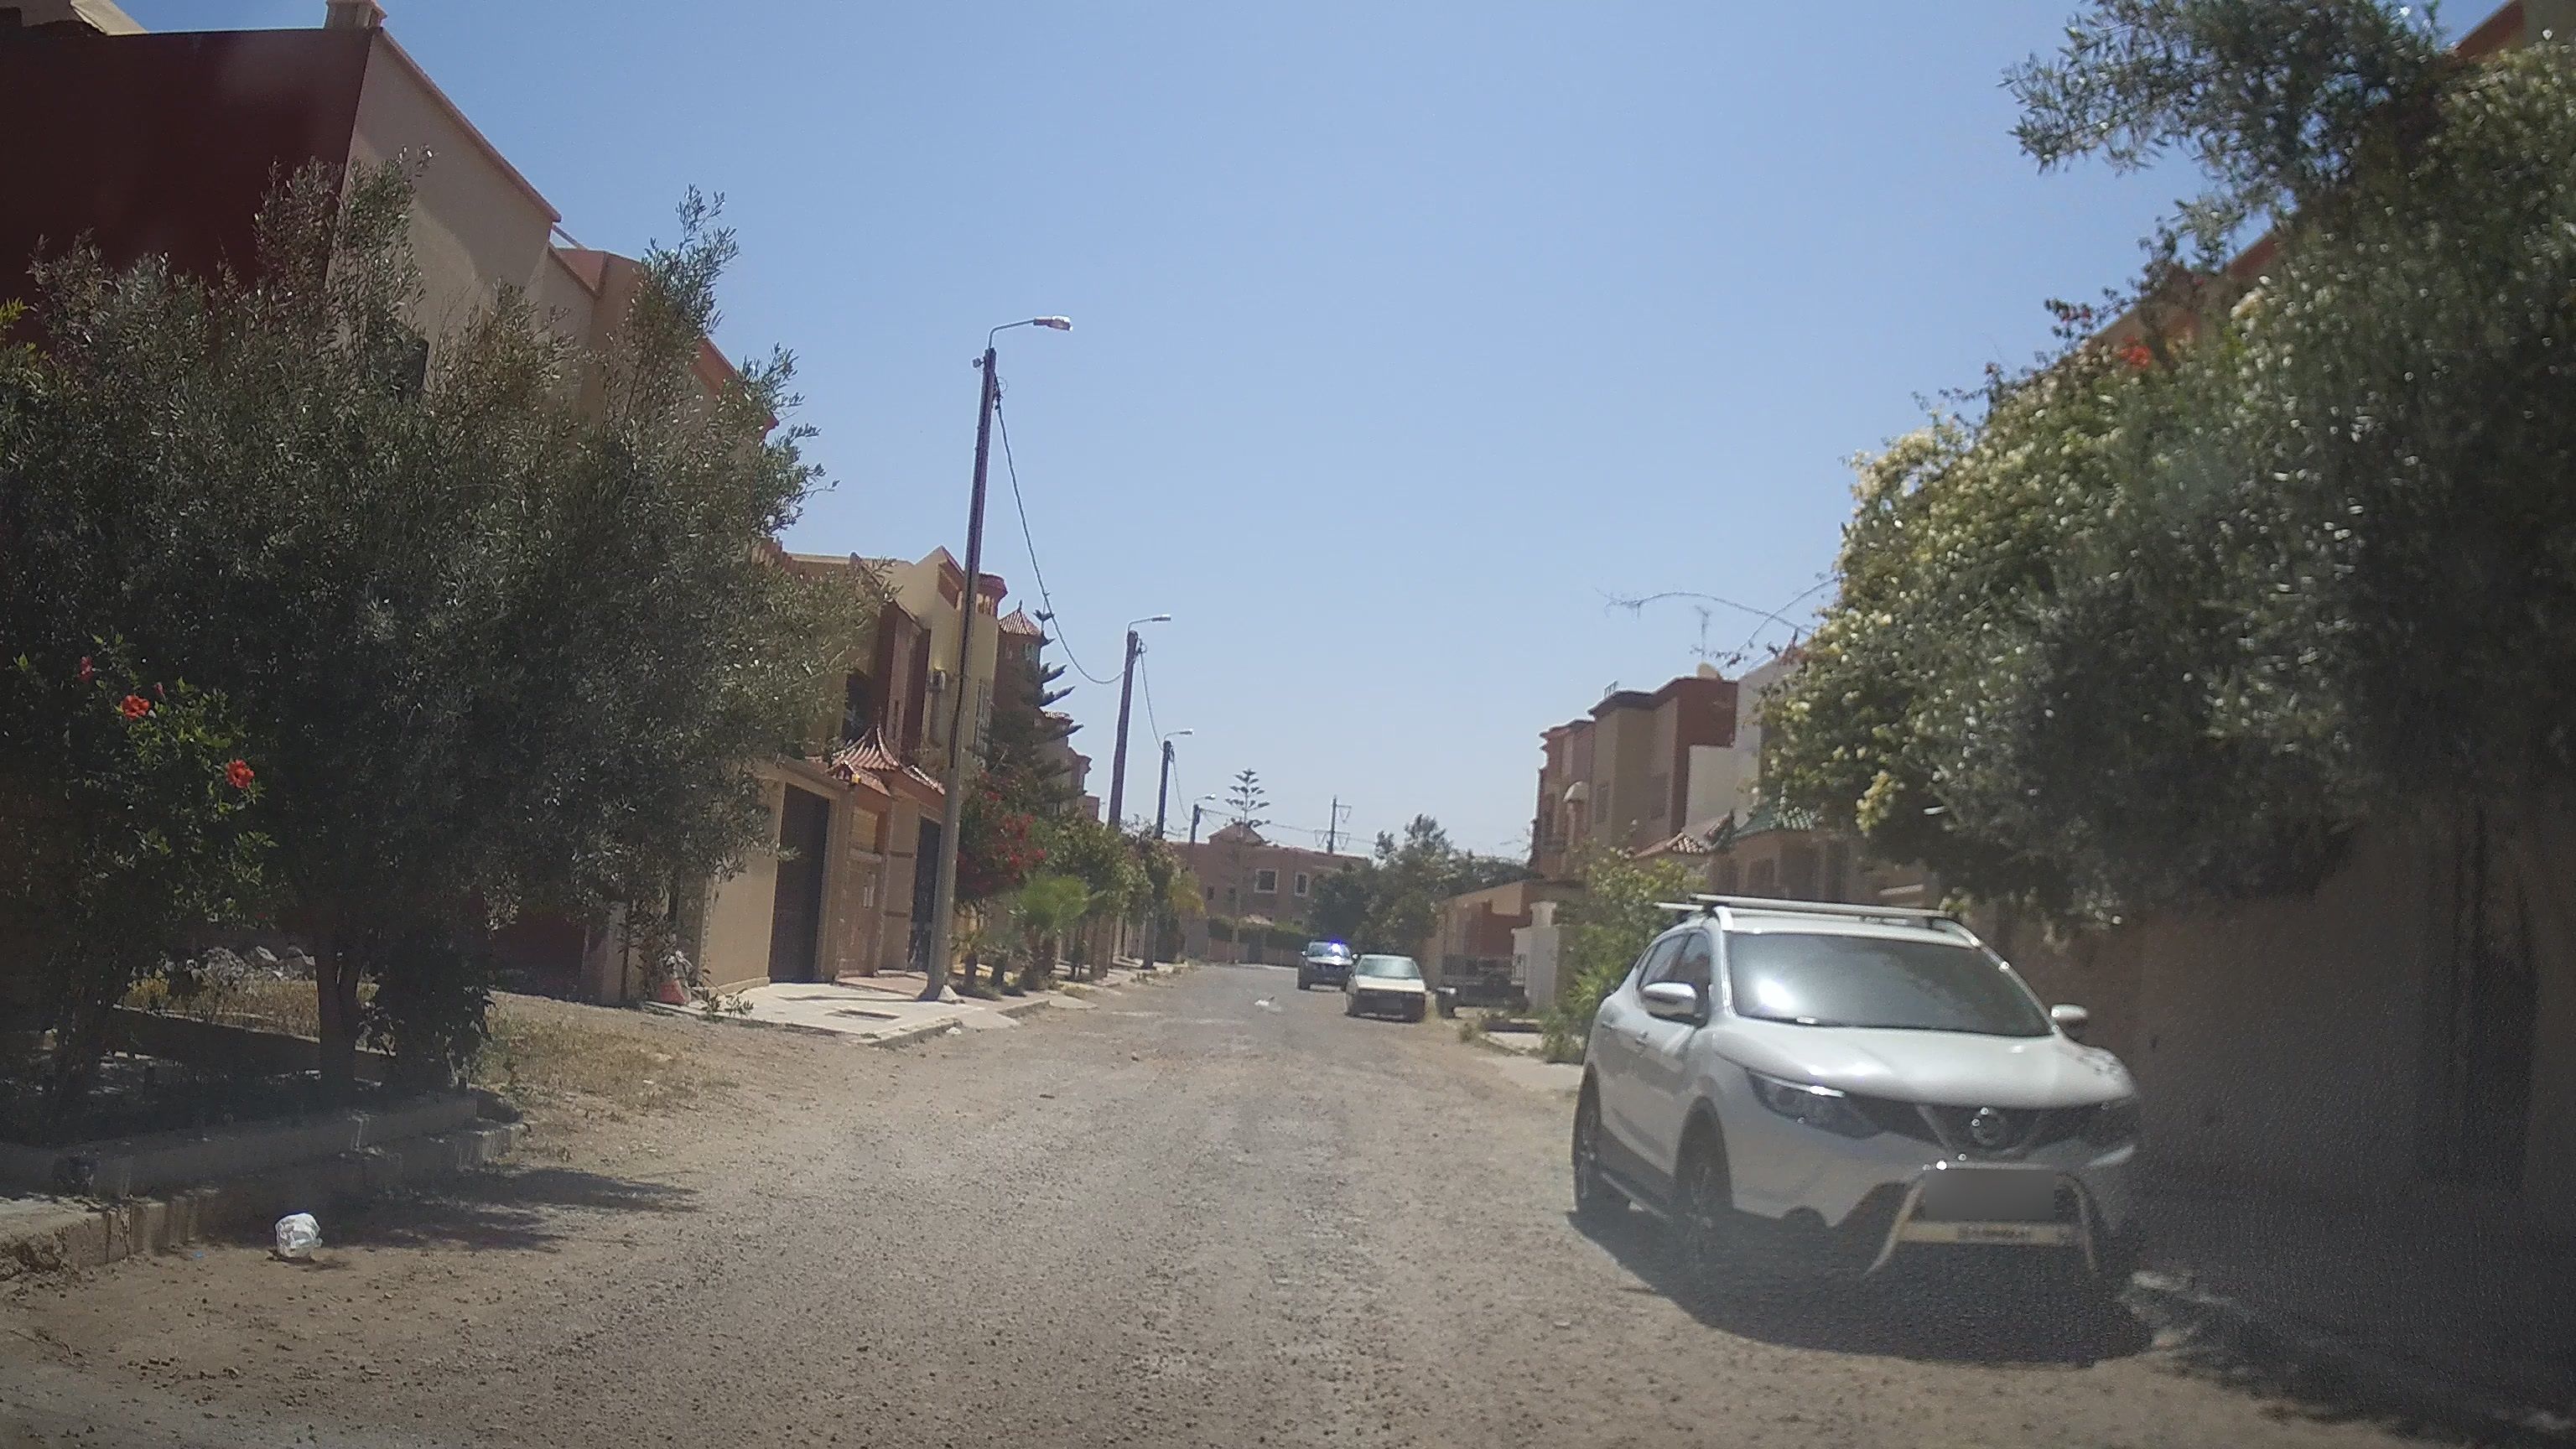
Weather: clear
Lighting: day
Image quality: good
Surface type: walking surface
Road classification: residential, track
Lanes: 2.0
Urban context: urban centre
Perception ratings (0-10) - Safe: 4.51, Lively: 6.92, Beautiful: 3.99, Boring: 3.89, Depressing: 3.27, Wealthy: 6.46